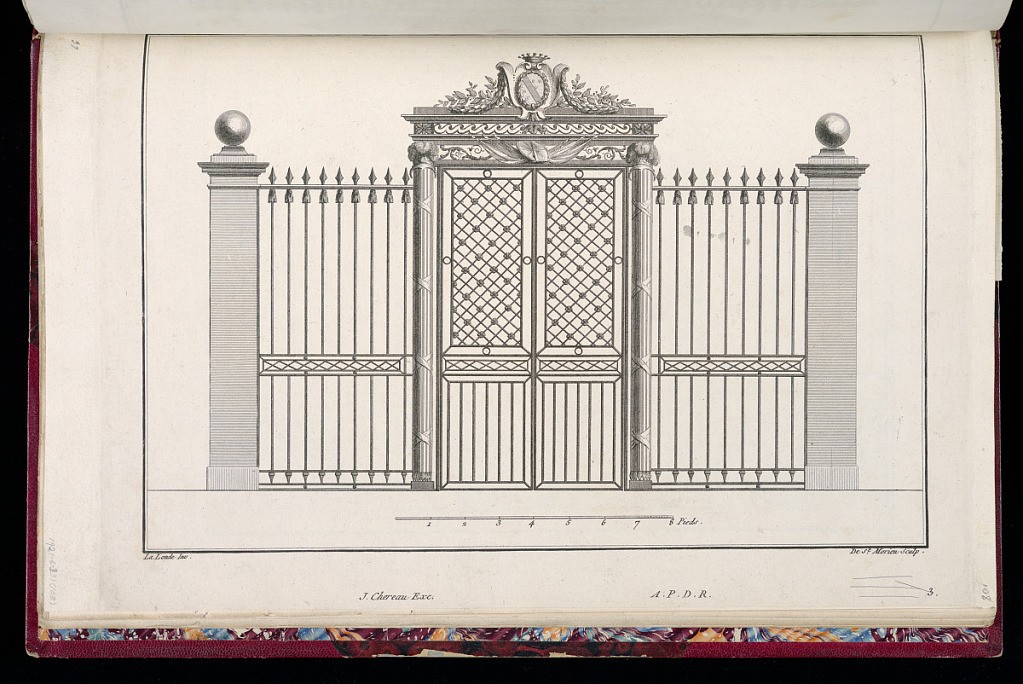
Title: Grille de Jardin
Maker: Richard de Lalonde, French, active 1780–96
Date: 1789
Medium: Etching on off-white laid paper
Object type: Print
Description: Design for a garden gate with a coat of arms at top, draped with garland and branches. The plate is signed and numbered.